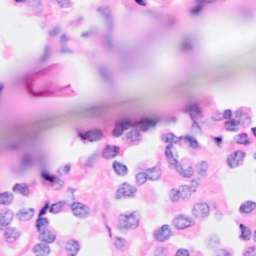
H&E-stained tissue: Breast